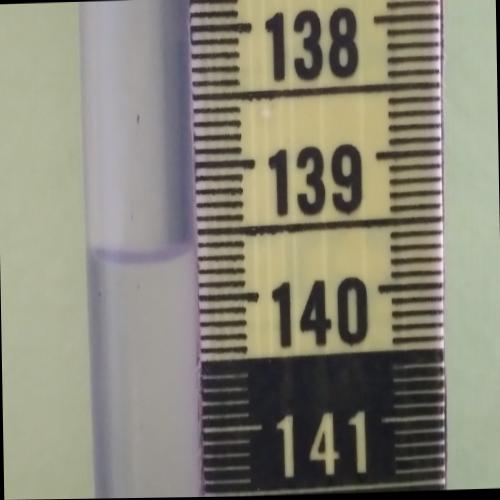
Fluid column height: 139.7 cm